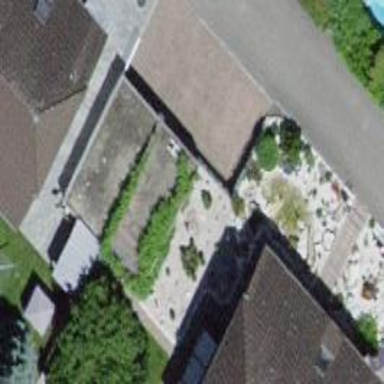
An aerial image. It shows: Flat roofed garages.